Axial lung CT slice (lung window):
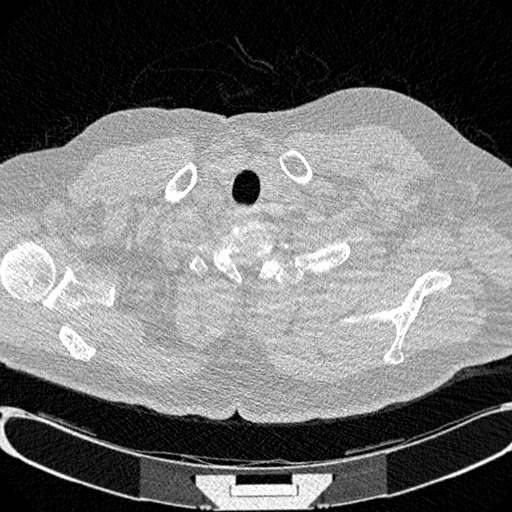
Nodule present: no